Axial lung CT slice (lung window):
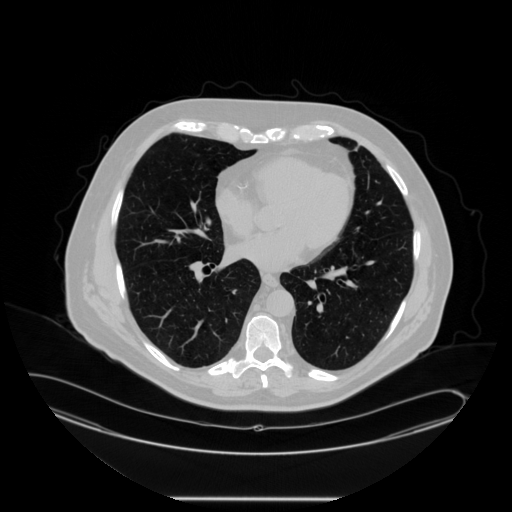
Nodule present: no